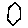
Label: hexagon